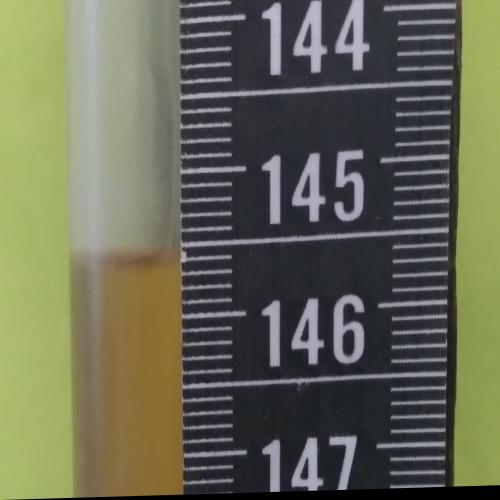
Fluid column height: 145.6 cm